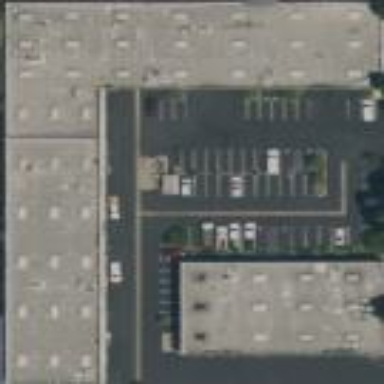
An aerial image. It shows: Industrial building.